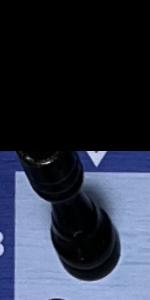
Label: Rook_Black